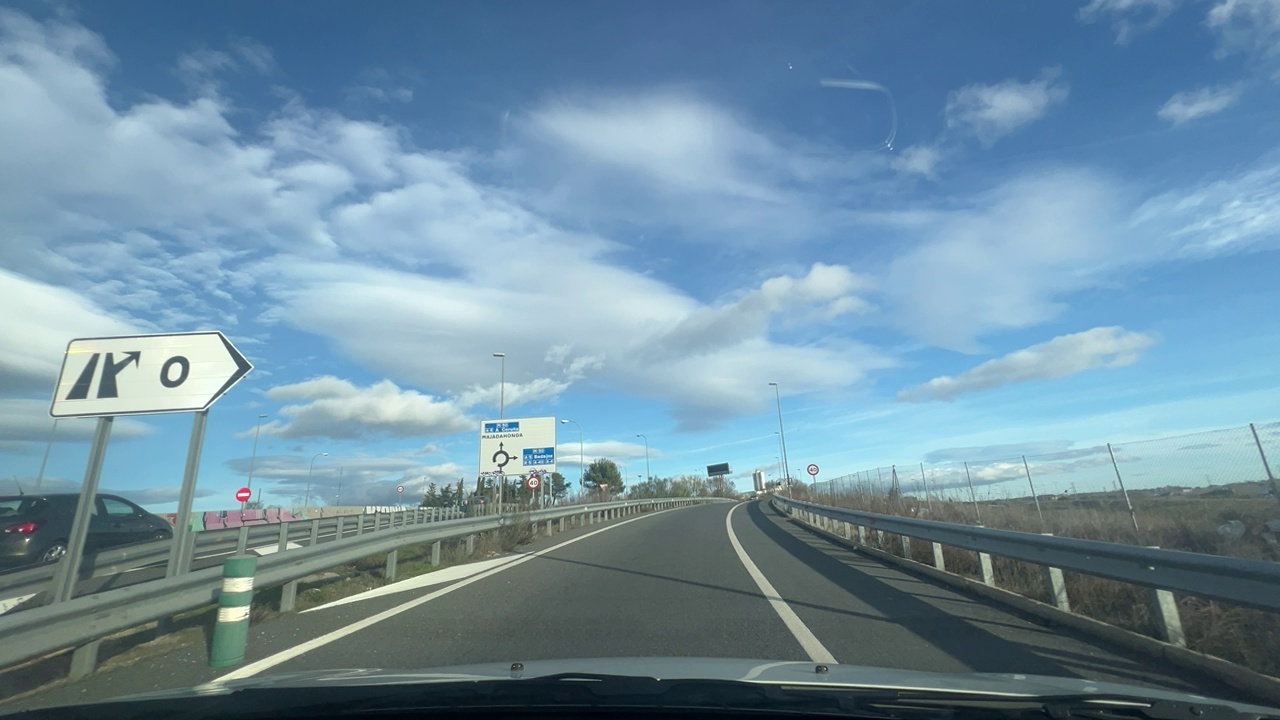
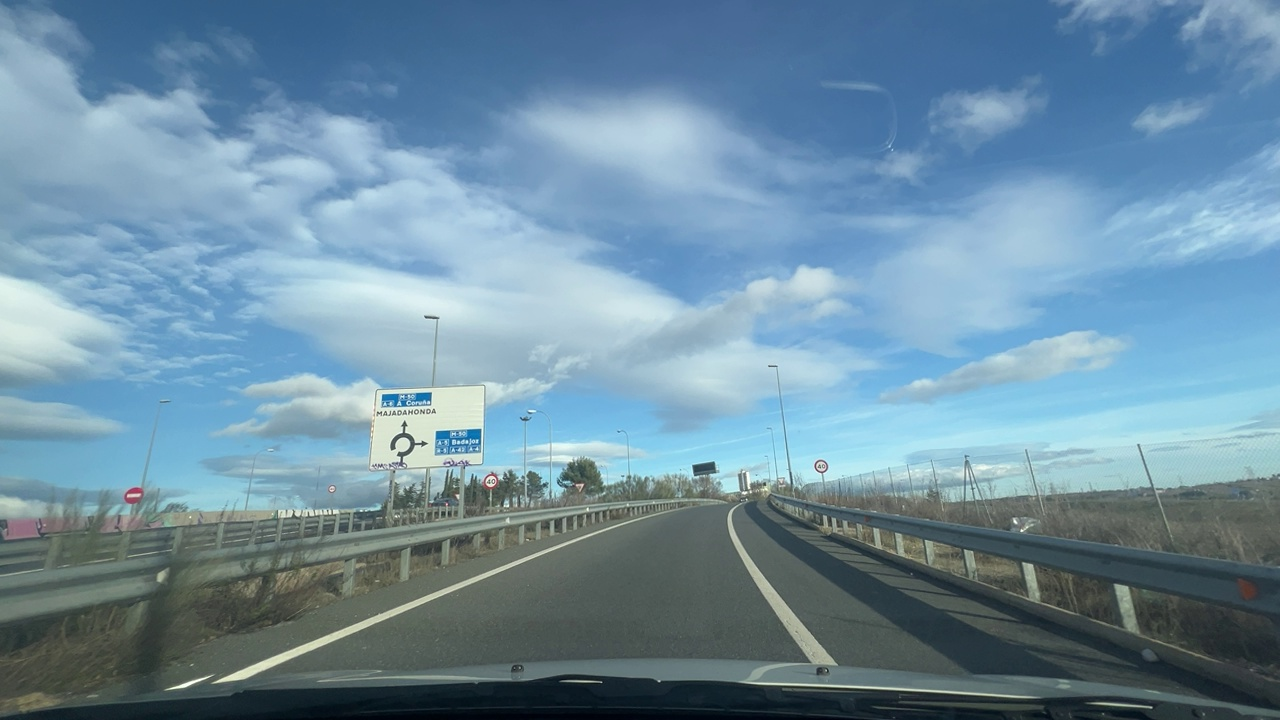
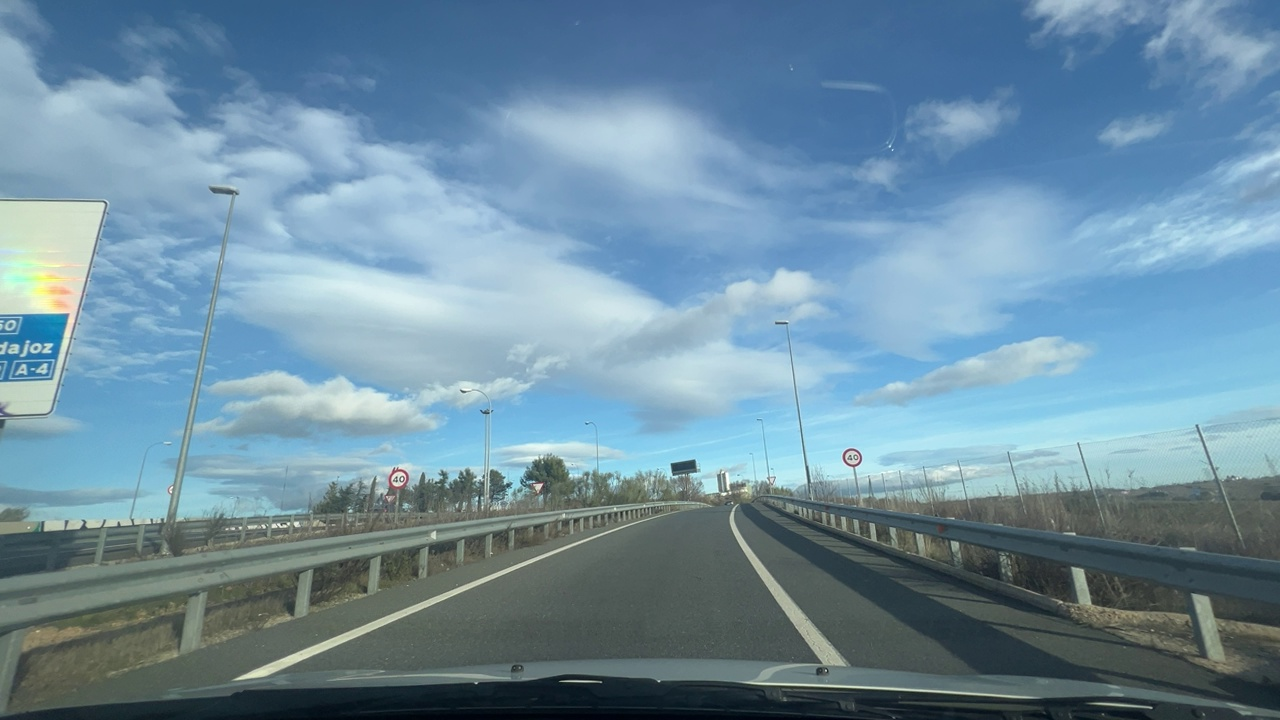
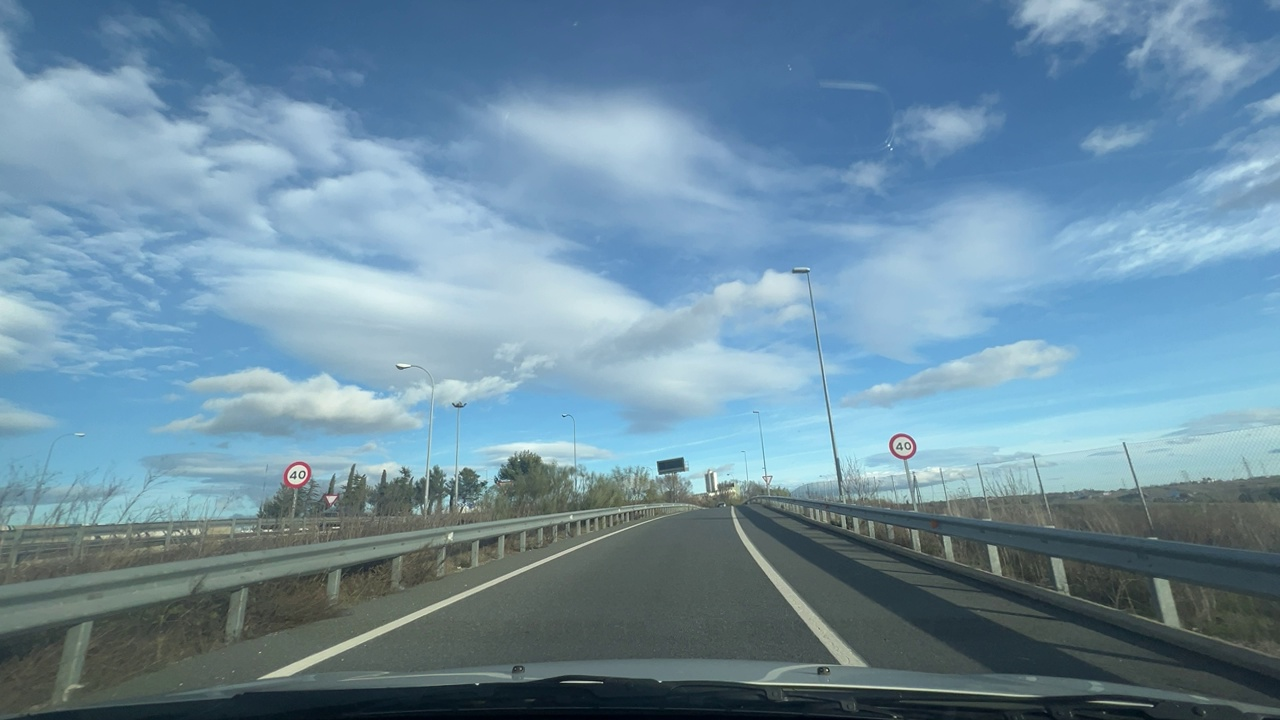
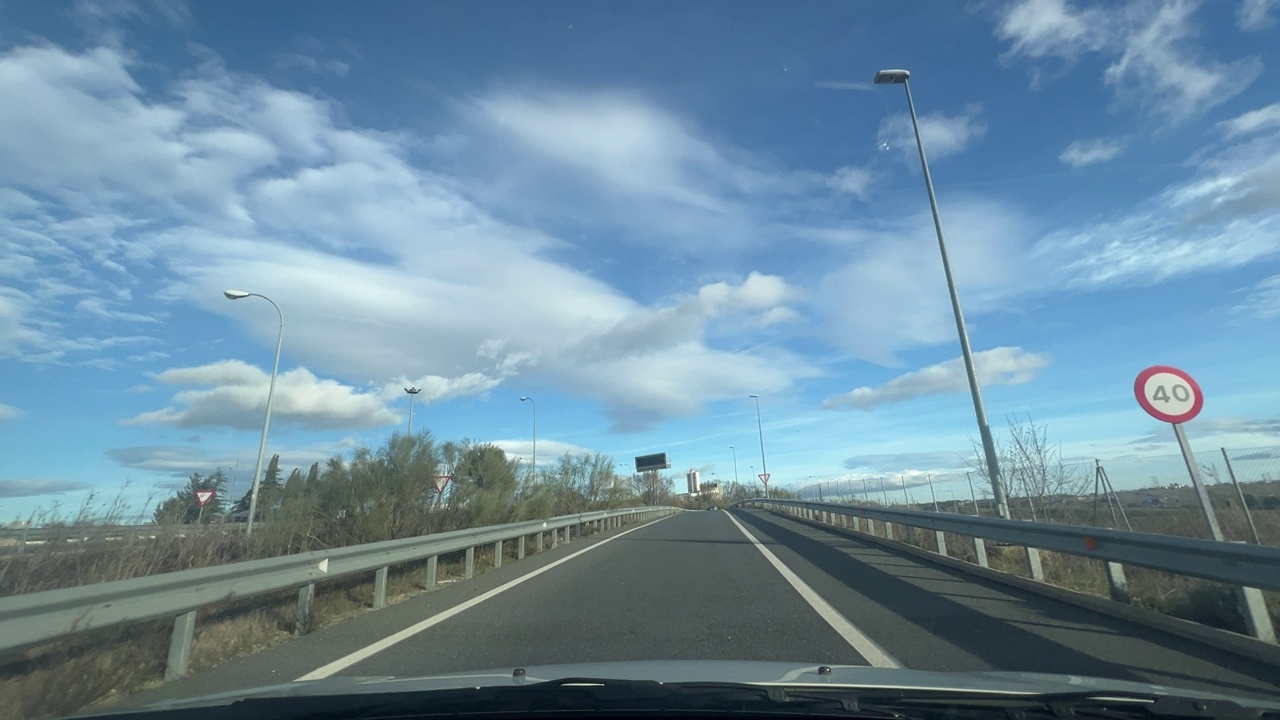
Situation: Speed limit adaptation
Question: Are multiple speed limit signs with different values visible?
Answer: No
Reasoning: Only one speed limit sign is visible, and no additional signs with different values appear in the scene.

Situation: Speed limit adaptation
Question: Is there a speed limit sign regulating the ego lane?
Answer: Yes
Reasoning: A speed limit sign is clearly visible on the roadside, facing the ego vehicle’s direction and applying to its lane.

Situation: Speed limit adaptation
Question: What speed value is displayed on the visible speed limit sign?
Answer: 40
Reasoning: The visible speed limit sign clearly shows “40”, indicating a maximum speed of 40 km/h.

Situation: Speed limit adaptation
Question: Is the ego vehicle traveling on a highway?
Answer: Yes
Reasoning: The road has a wide lanes, clear lane markings, and highway-style infrastructure, indicating maybe a highway environment (entering or exiting)

Situation: Speed limit adaptation
Question: Is the ego vehicle entering or exiting a highway?
Answer: No
Reasoning: Clear lane markings, and highway-style infrastructure, indicating maybe a highway environment (either entering or exiting)

Situation: Speed limit adaptation
Question: Are speed bumps, crosswalks, or construction-related obstacles present in the ego lane?
Answer: No
Reasoning: The ego lane is clear, with no visible obstacles such as crosswalks, speed bumps, or construction zones.